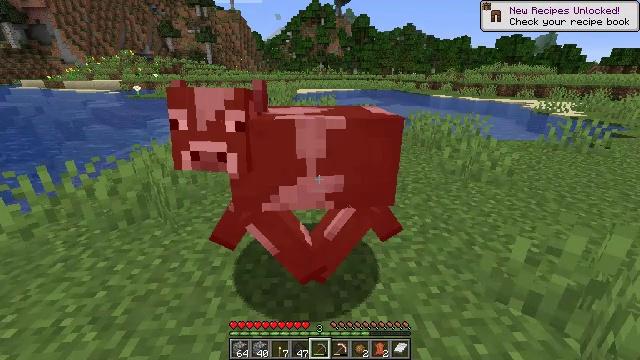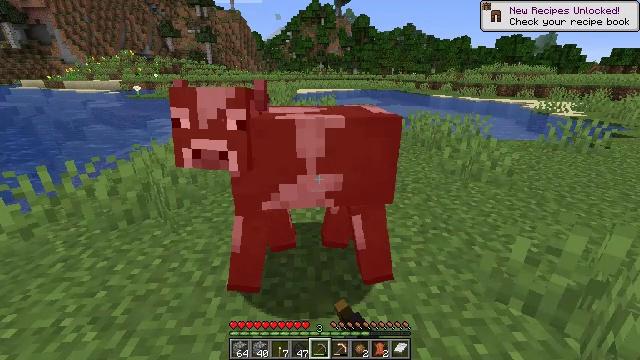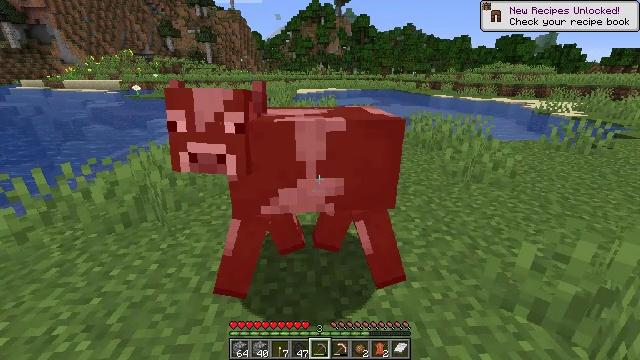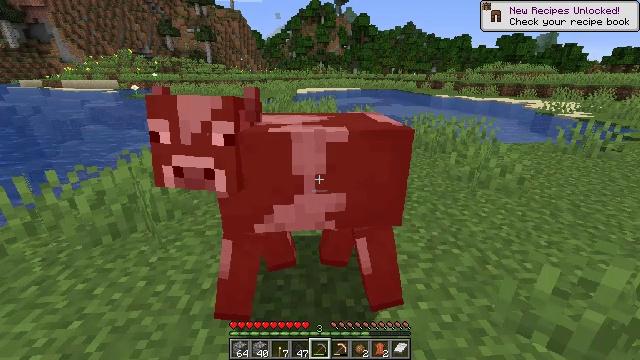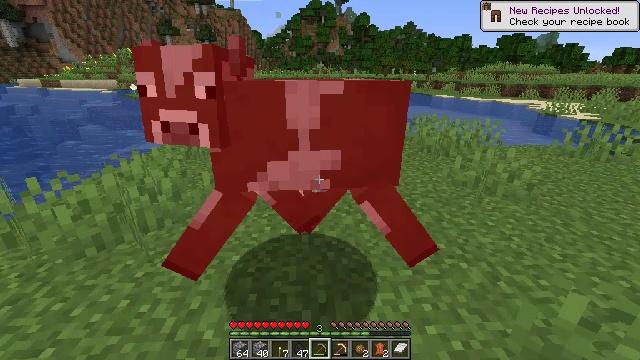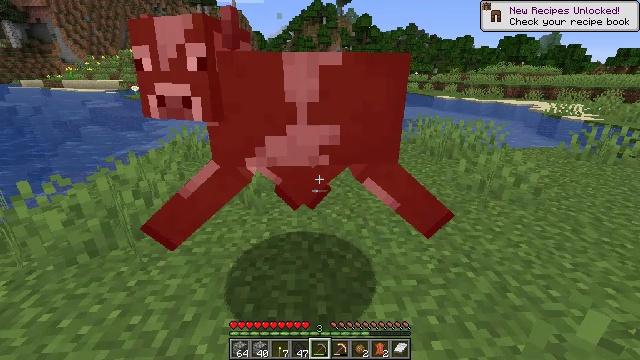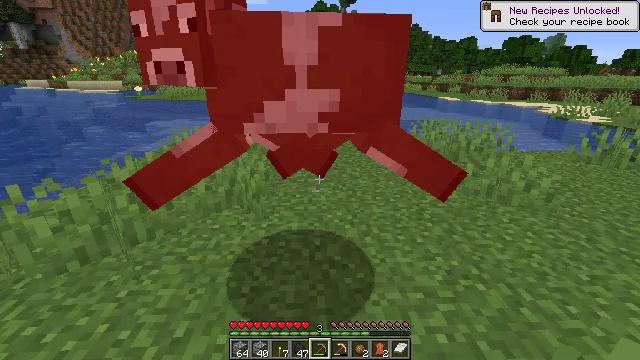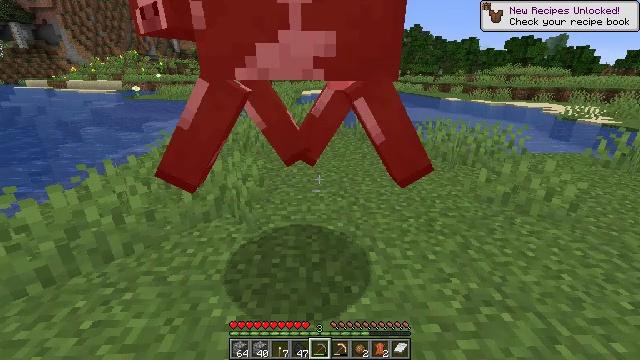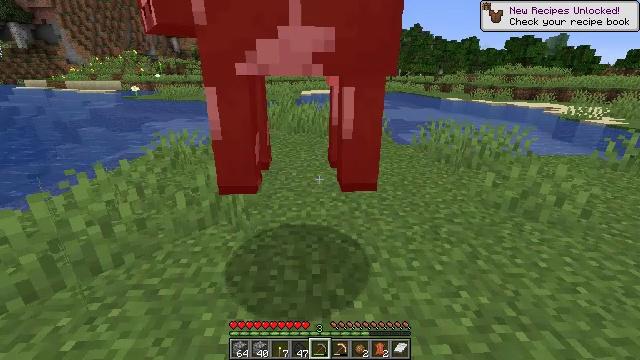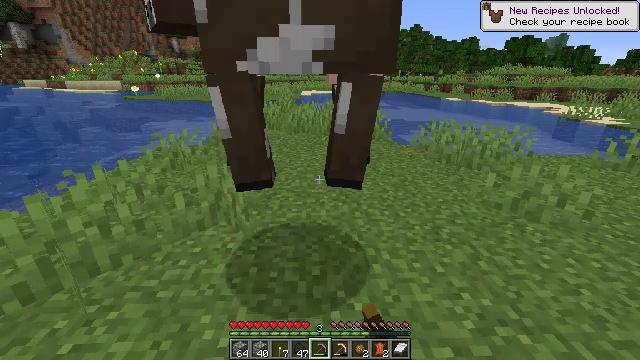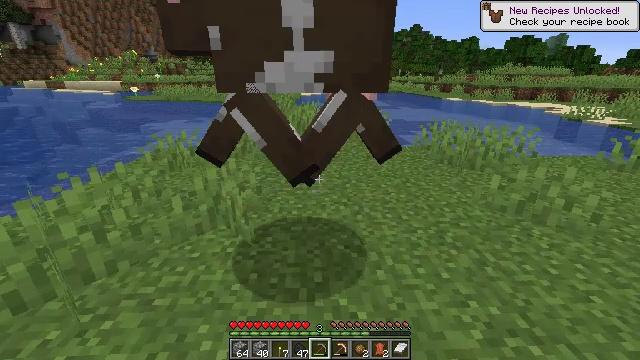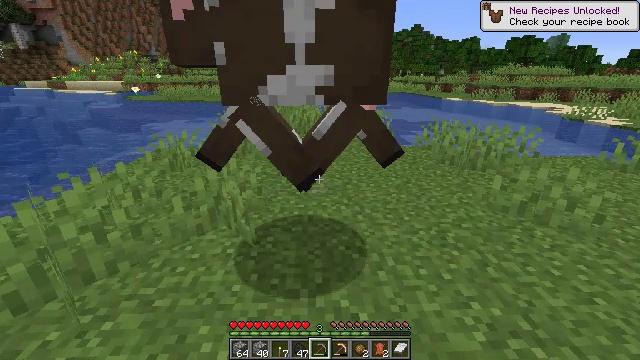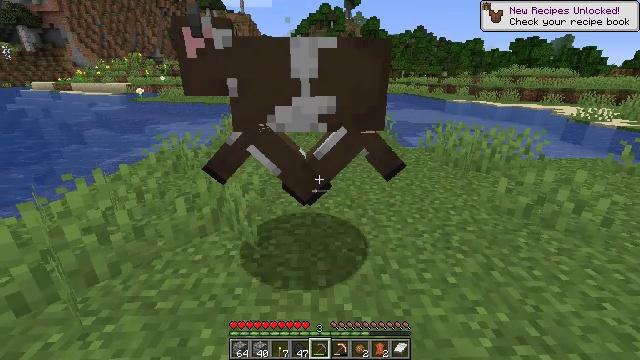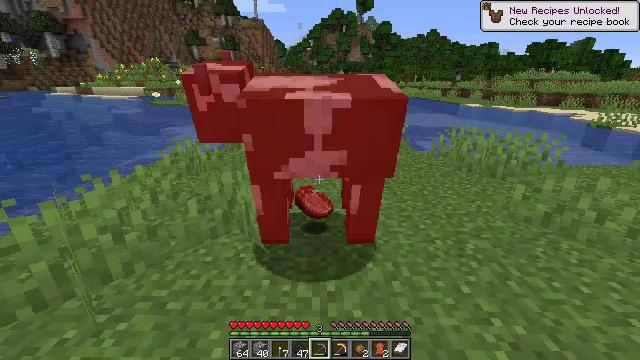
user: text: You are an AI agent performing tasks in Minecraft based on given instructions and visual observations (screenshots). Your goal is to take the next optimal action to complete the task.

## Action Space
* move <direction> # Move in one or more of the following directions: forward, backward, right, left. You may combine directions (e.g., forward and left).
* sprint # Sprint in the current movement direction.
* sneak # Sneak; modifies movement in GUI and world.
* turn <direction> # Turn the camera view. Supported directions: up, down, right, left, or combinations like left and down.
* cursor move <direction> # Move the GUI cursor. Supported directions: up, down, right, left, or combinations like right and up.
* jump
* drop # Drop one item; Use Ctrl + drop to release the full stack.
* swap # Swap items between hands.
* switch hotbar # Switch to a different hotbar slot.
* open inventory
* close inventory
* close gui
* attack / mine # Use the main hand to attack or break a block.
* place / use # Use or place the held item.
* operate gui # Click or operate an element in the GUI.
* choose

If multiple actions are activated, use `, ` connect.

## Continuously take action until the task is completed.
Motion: motion action
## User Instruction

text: Hunt animals.
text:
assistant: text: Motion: attack / mine
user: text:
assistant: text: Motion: move forward, attack / mine
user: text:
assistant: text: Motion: move forward
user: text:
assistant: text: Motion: move forward
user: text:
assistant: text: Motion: move forward
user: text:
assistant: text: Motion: move forward
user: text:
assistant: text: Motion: move forward
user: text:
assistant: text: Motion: attack / mine
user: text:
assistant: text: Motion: attack / mine
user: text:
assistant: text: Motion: attack / mine
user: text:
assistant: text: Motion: no_op
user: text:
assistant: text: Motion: no_op
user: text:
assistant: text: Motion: turn left
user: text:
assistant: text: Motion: no_op